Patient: sex F, age 34
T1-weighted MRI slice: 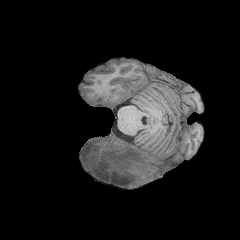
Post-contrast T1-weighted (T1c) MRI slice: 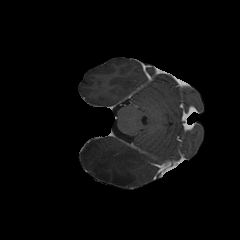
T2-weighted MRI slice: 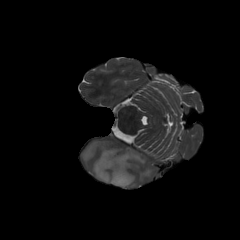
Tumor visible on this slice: yes
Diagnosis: Astrocytoma, IDH-mutant
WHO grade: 3